Field crop: tomato
Growth stage: 1
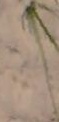
Species: cyperus